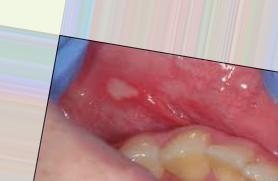
Condition: Mouth Ulcer